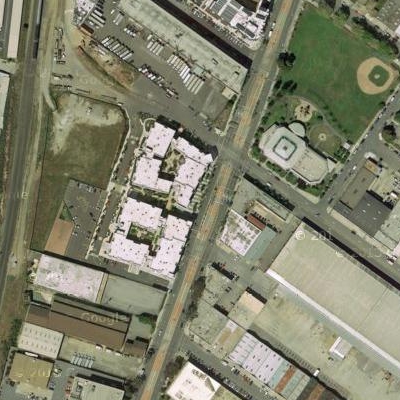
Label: Industry